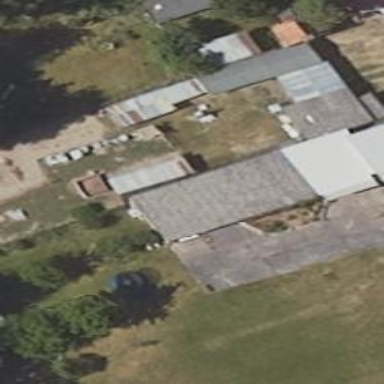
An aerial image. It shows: Shed.